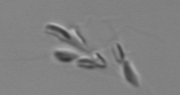
Label: Dinobryon